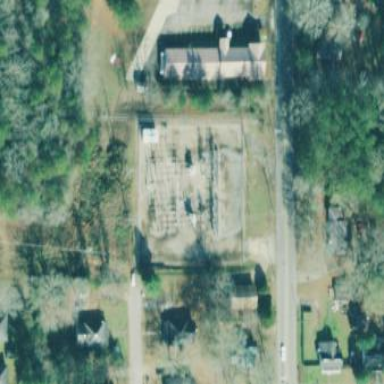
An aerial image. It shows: Distribution level power substation surrounded by fence.